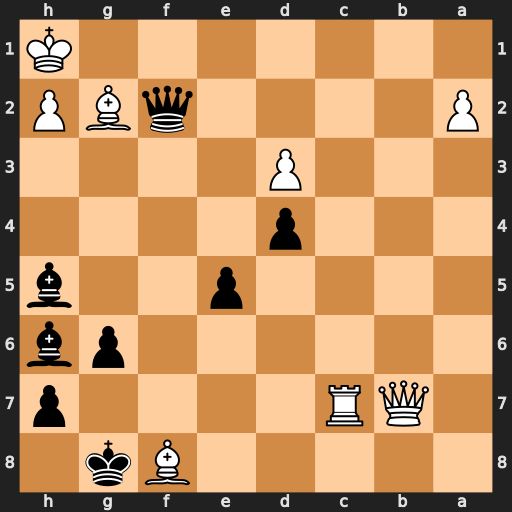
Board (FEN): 5Bk1/1QR4p/6pb/4p2b/3p4/3P4/P4qBP/7K
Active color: b
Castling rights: -
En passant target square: -
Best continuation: Qe1+ Bf1 Qxf1#